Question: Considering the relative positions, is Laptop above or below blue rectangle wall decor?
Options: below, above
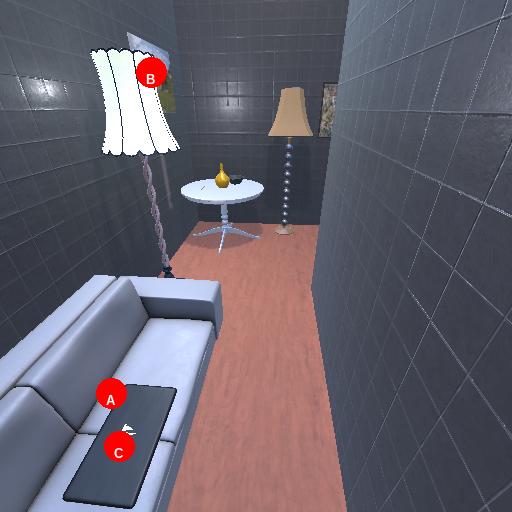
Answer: below